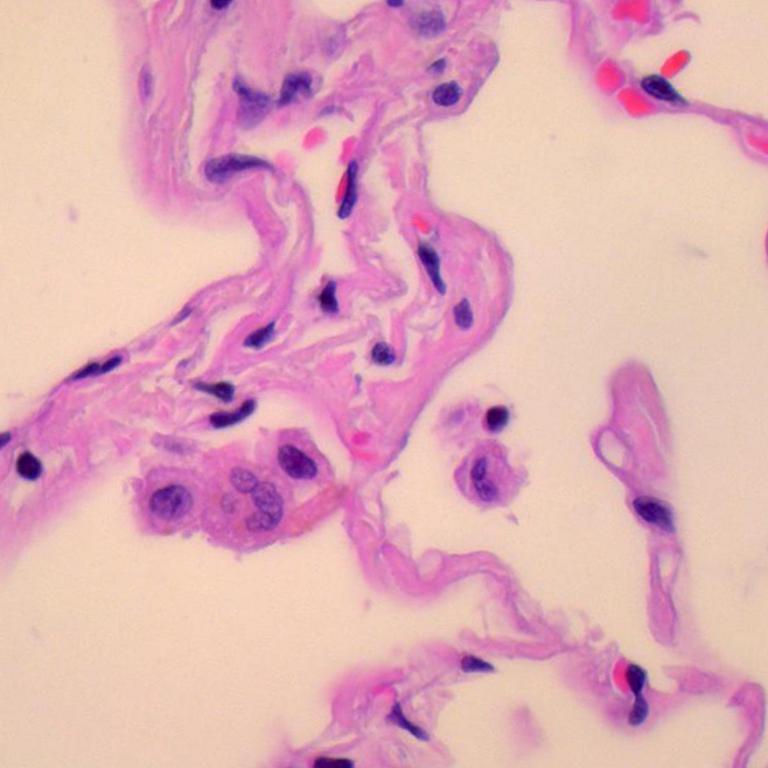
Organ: lung
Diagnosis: benign